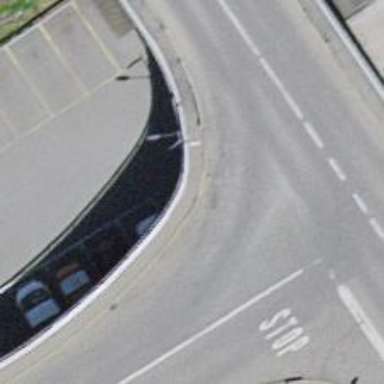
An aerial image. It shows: Sidewalk on bridge.